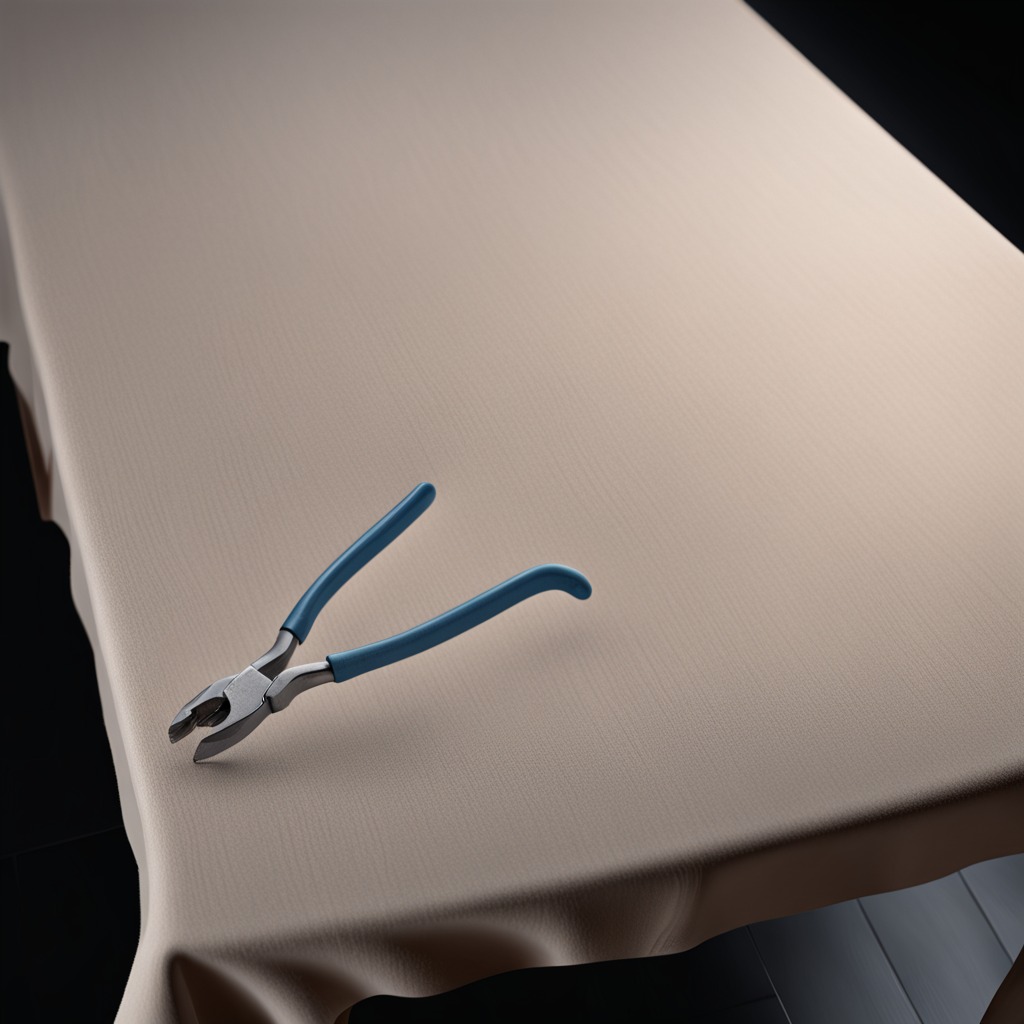
A plier is lying on the wooden table.